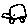
Label: car